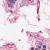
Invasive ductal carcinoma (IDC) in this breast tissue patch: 0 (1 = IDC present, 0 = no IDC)